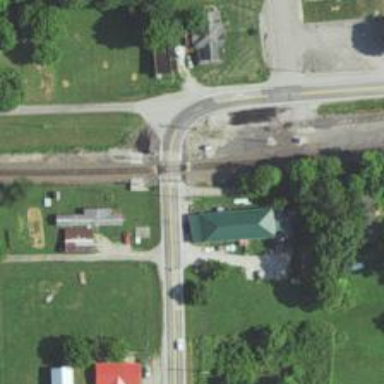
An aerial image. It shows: Level crossing along the railway.